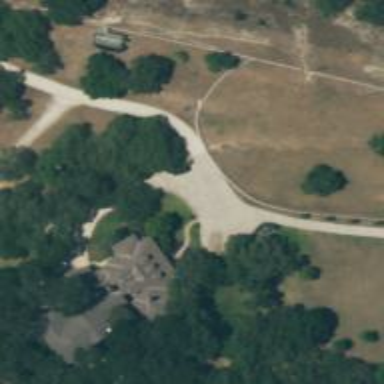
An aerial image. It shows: Driveway leading to service road.